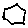
Label: hexagon